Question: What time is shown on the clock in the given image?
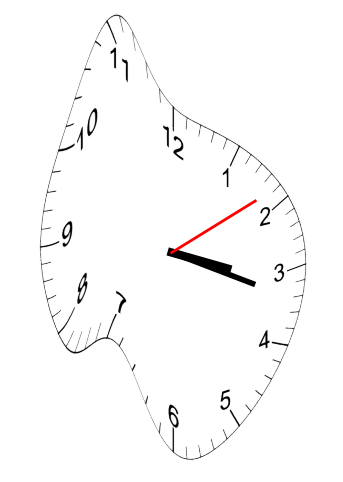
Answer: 03:17:09